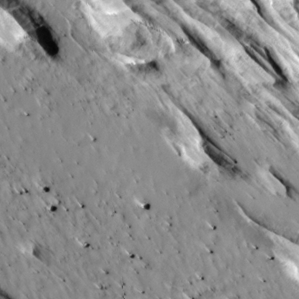
Label: non_frost